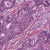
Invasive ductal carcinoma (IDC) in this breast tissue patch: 1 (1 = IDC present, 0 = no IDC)